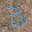
Label: 3